Question: How can this be resolved?.
I restored DB backup and code backup from production server to test server, Then I executed ant export.database, then smart build. Everything is successful.
But product window or any thing that is related to product is not displayed. when opened product window in openbravo, I got the error as in screenshot.
Please respond if any solution is there. Thanks in advance.

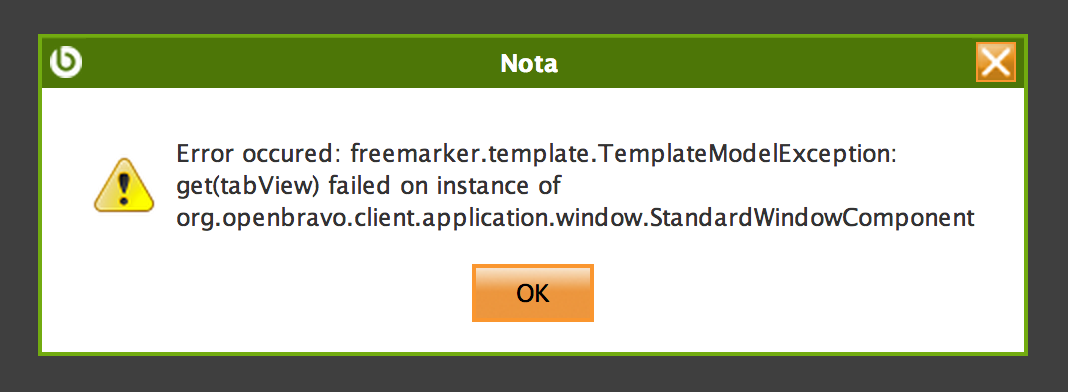
Answer: Actually, export.database wont help you. You should:
1. Update database ant update.database
2. Perform a complete deploy, as gorozcoh suggested ant compile.complete.deploy
3. Restart tomcat (if you are under ubuntu sudo service-tomcat restart or sudo service openbravo-tomcat restart)
Neither export.database nor ant smartbuild will update the database and if you don't restart tomcat you are not going anywhere either :-)
Hope it helps,
Regards
PS: Refer - <URL>